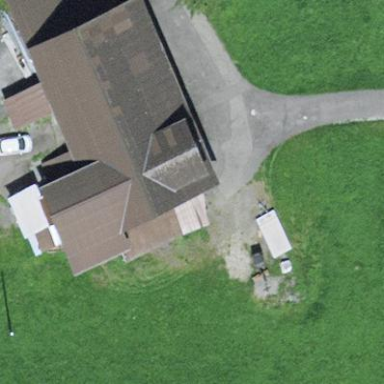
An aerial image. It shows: Farmyard area.